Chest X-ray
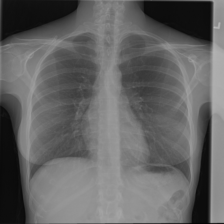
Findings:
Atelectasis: negative
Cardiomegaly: negative
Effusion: negative
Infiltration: negative
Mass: negative
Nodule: negative
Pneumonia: negative
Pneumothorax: negative
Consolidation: negative
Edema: negative
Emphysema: negative
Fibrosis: negative
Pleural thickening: negative
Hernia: negative